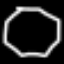
Label: octagon